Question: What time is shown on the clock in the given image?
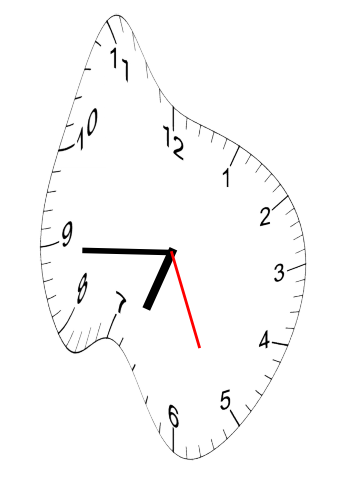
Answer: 06:44:26